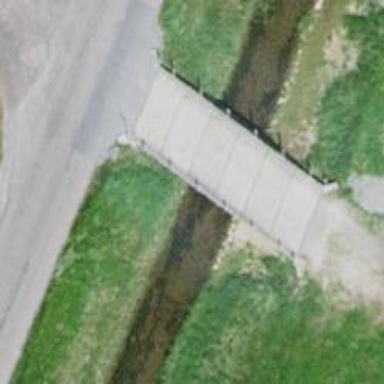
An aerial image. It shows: Track road with bridge.